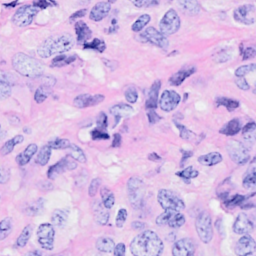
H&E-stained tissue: Breast